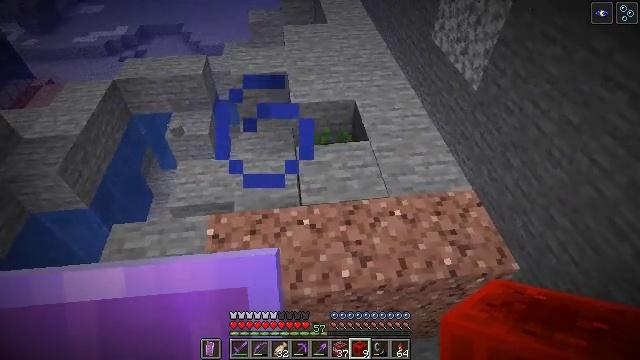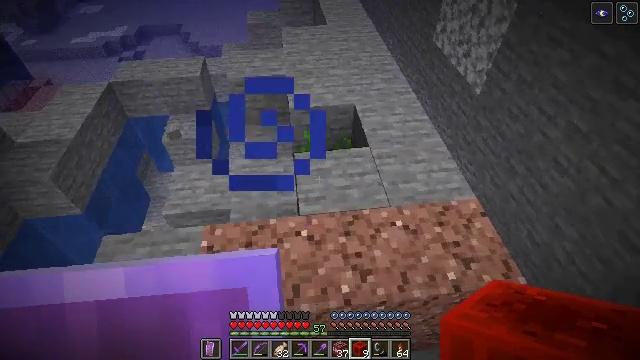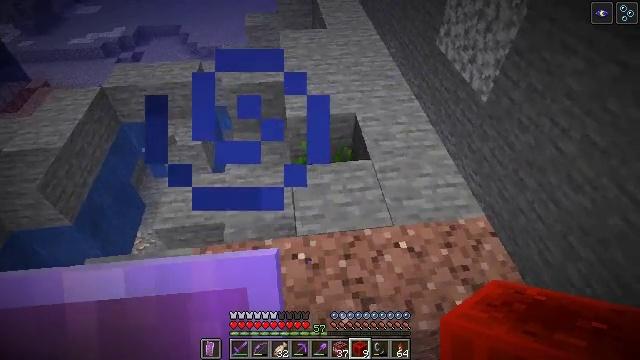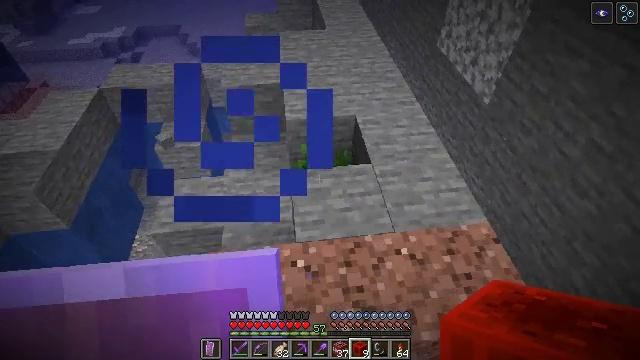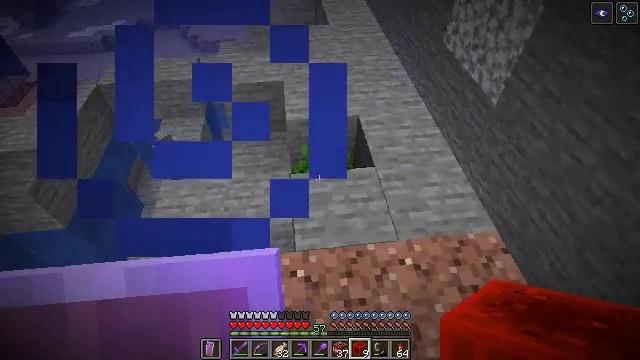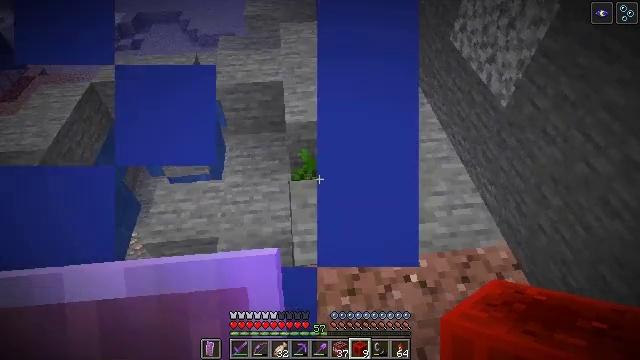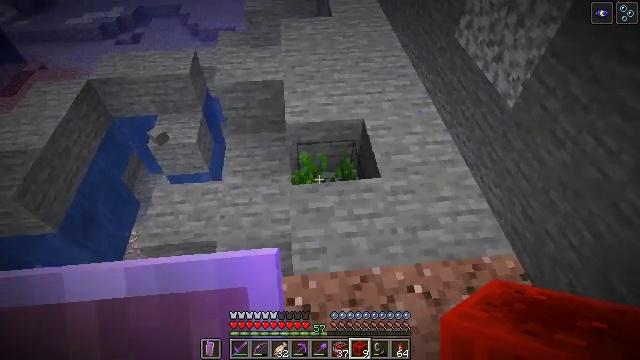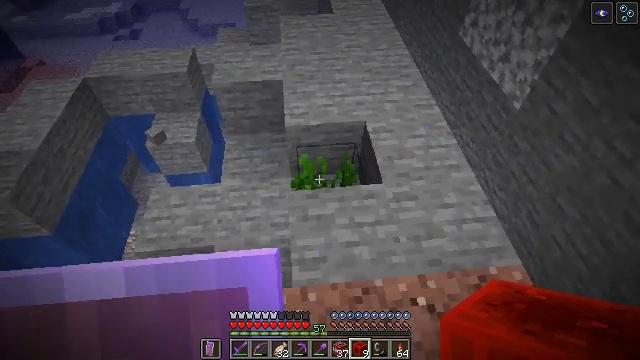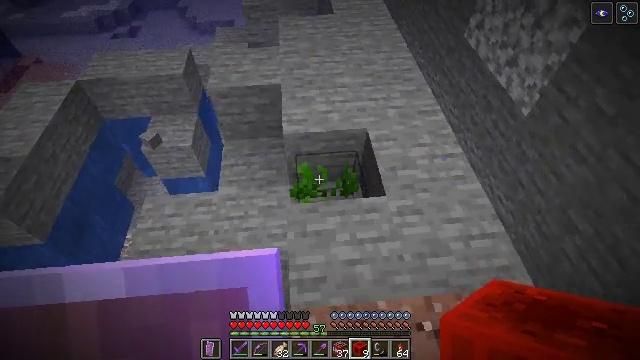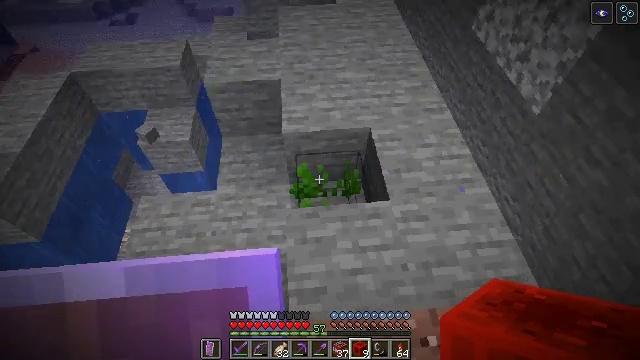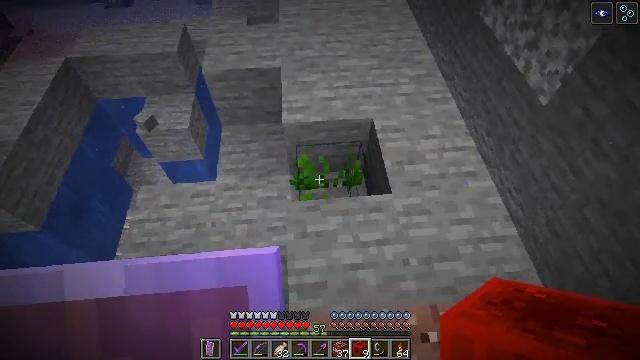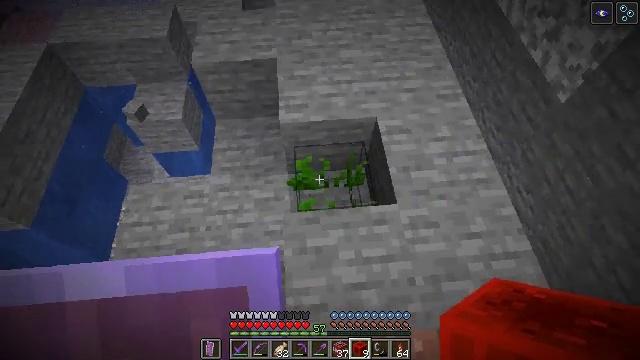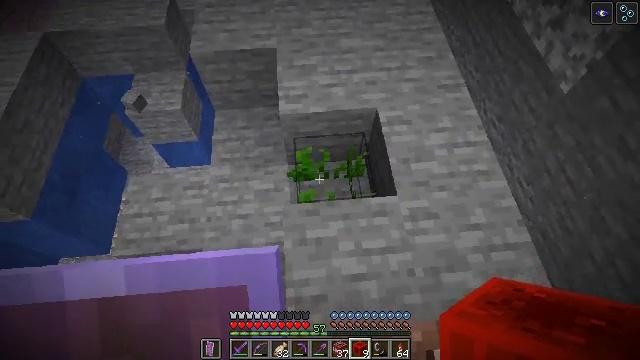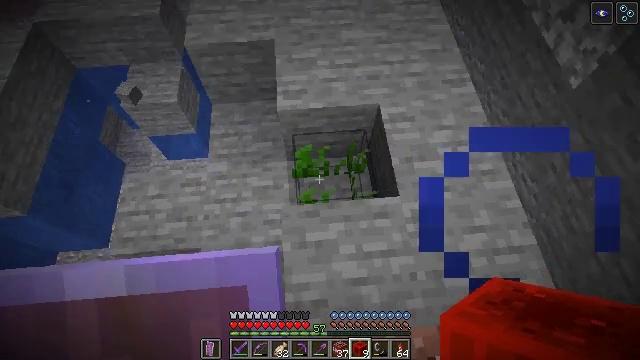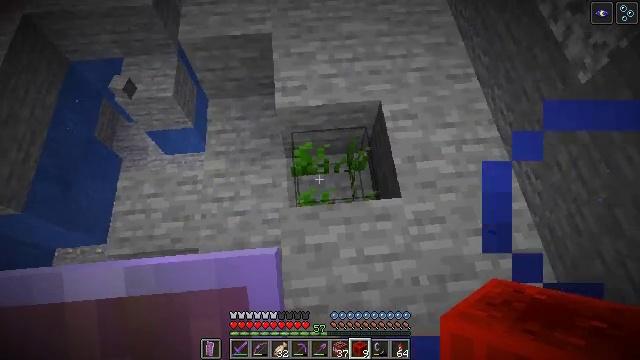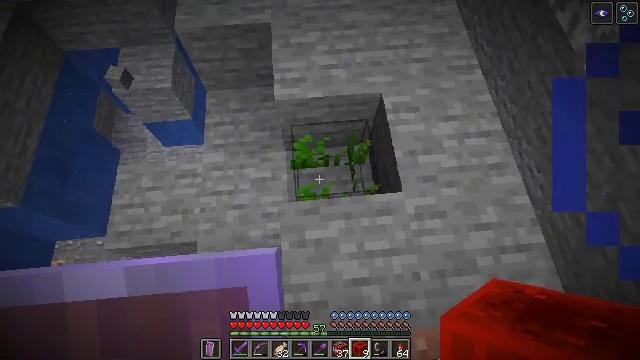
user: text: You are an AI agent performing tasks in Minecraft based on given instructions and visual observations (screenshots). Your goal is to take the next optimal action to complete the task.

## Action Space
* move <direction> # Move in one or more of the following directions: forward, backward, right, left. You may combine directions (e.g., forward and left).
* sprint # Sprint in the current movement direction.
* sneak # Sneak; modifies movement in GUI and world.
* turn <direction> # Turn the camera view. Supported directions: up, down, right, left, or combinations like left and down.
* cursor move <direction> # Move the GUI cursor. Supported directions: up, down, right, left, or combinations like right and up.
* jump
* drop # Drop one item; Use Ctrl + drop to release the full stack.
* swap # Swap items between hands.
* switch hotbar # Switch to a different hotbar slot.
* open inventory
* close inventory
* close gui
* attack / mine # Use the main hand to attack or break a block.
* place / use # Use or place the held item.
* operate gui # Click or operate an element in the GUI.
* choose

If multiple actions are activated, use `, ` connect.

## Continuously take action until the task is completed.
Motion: motion action
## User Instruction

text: Clear the seagrass to get an item.
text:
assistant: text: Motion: move forward
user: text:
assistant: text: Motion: move forward
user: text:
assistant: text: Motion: move forward
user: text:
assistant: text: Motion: move forward, turn down
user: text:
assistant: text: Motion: move forward, turn down
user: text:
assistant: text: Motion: move forward
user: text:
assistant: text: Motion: move forward
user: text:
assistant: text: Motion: move forward
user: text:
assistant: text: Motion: move forward, turn down
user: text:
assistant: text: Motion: move forward, turn down
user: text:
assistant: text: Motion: move forward, turn down
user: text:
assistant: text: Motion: turn down
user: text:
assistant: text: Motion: turn down
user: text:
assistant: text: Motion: turn down
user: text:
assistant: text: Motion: turn down
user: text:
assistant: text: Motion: no_op
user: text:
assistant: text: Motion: no_op
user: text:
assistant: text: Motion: no_op
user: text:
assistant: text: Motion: no_op
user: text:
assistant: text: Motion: no_op
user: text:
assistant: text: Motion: no_op
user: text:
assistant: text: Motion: no_op
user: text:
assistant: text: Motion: no_op
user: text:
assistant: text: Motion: no_op
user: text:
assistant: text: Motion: no_op
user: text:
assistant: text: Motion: move forward
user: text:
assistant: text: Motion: move forward
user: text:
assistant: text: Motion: move forward
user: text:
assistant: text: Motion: move forward
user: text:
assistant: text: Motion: no_op